Interaction volume radius: 5 \u00c5
Interaction volume height: 20 \u00c5
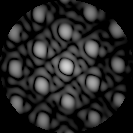
Disorder parameter: 0.2594